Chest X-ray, AP view. Patient: 67 years old, sex F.
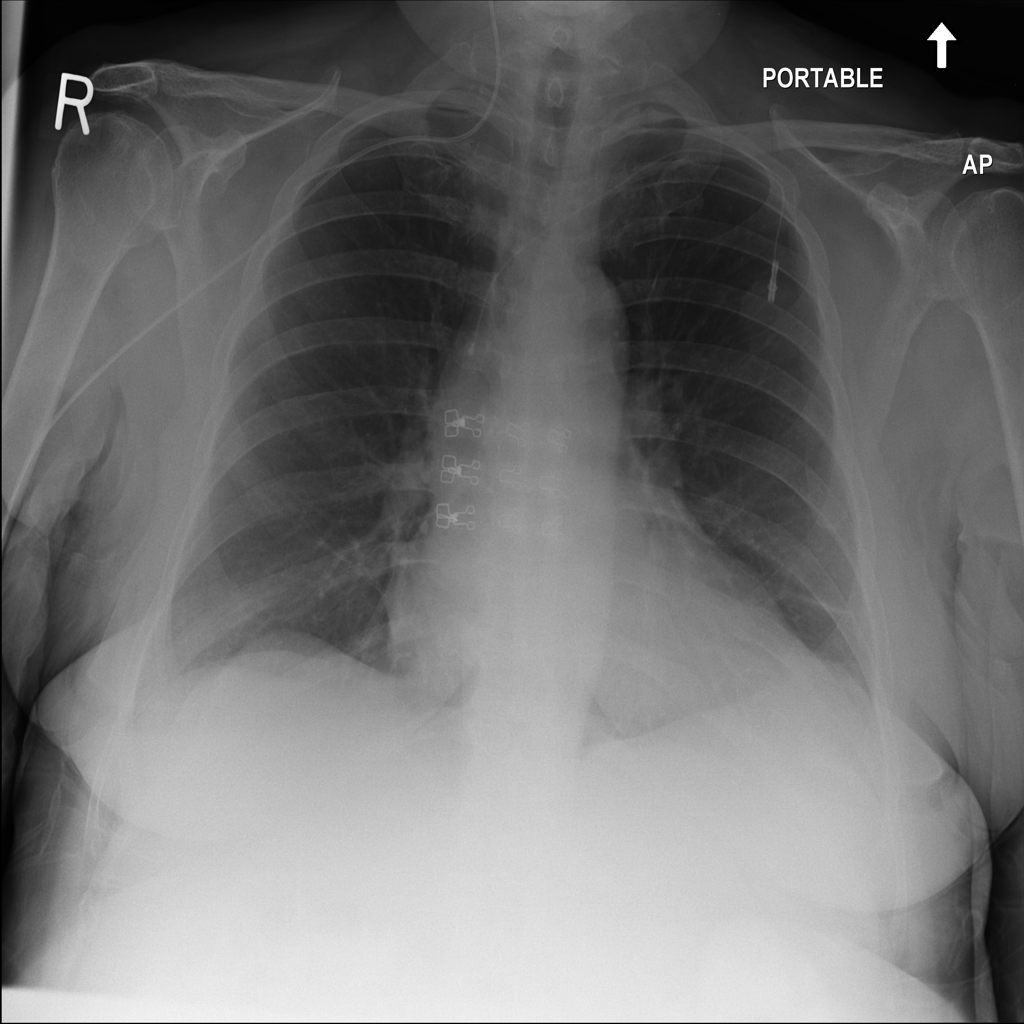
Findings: Atelectasis